Question: I'm trying to figure out a way to have a selected button/item extend past the main window and 'connect' to the spawned window. I'm thinking that a transparent window behind the 'toolbar' window and the spawned item. Am I on the right track?
Here is what I'm trying to do:

Thanks for the input.
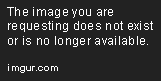
Answer: You look like you on the right track. A control cannot extended beyond the bounds of a window so you would have to make the window transparent and color only part of the window to make it look as if the selected item is extended beyond the window bounds.